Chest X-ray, PA view. Patient: 24 years old, sex F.
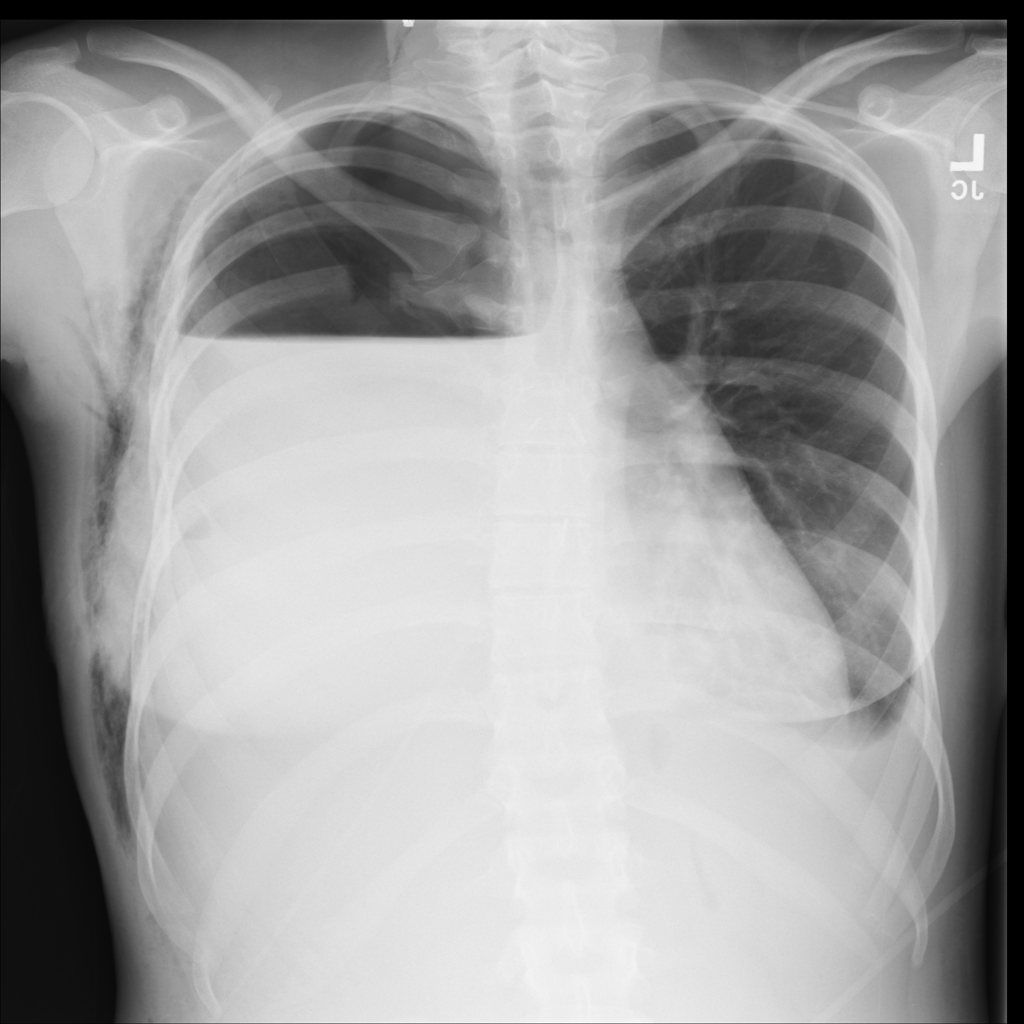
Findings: No Finding